Field crop: maize
Growth stage: 2
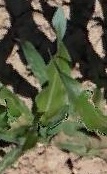
Species: maize